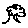
Label: tree